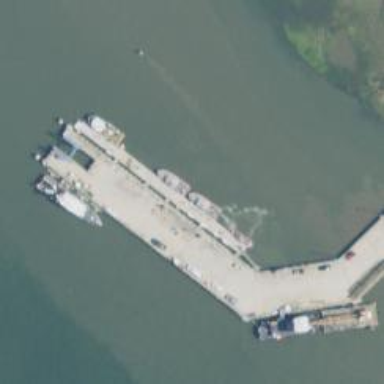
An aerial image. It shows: Military pier.